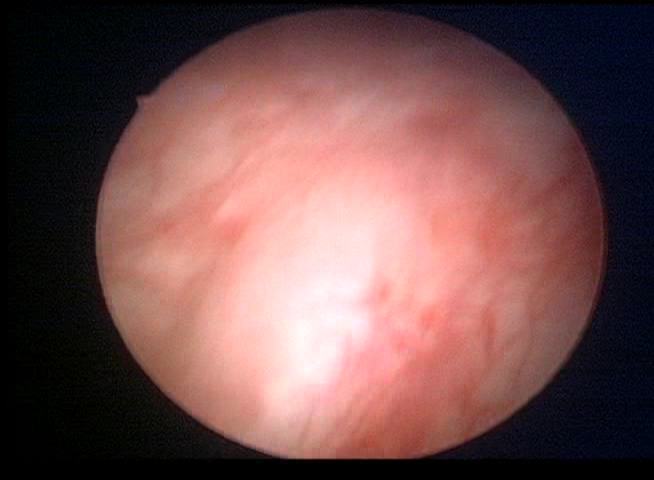
Modality: WLC
Class: Normal mucosa
Bladder cancer association: No